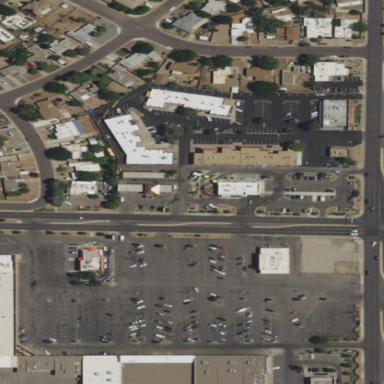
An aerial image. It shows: Retail area.